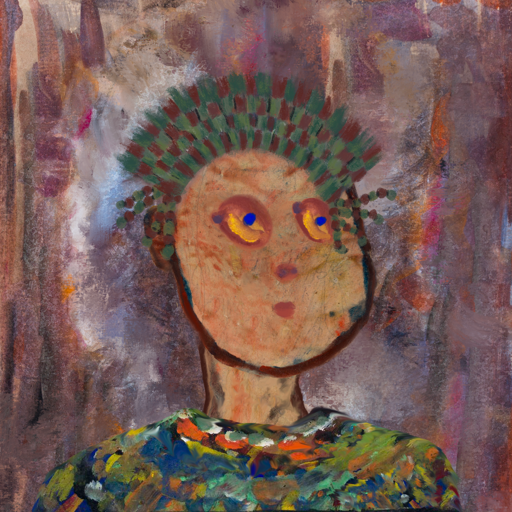
Background: Hypocrite, Head And Neck Side: Orphan, Face Side: Mother_And_Son_Son, Bust: An_Impression, Hair Side: Blank, Head Accessory: After_Raid_Crown, Second Necklace: Blank, Necklace: Blank, Baby: Blank